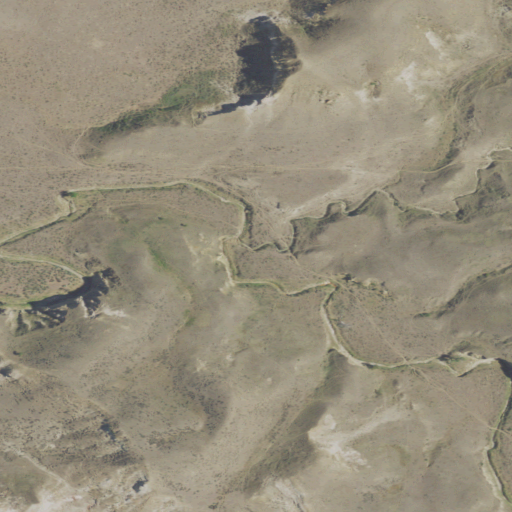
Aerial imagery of valley in Montana named Ash Coulee containing grassland and shrub